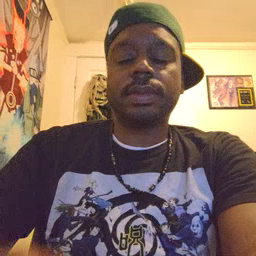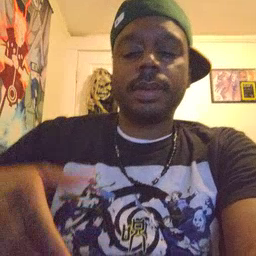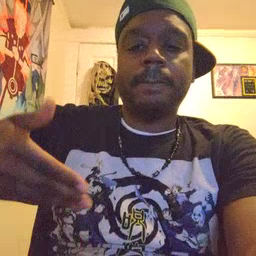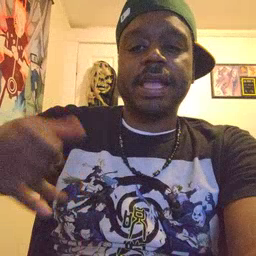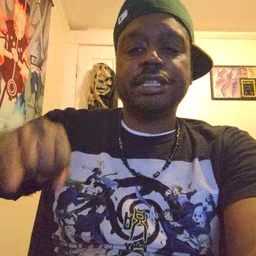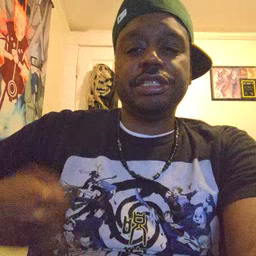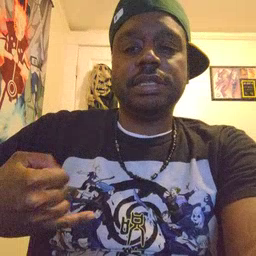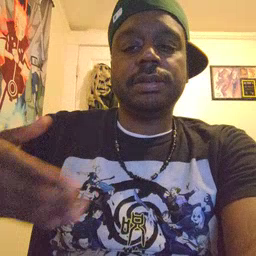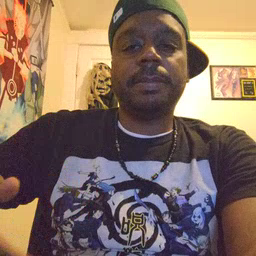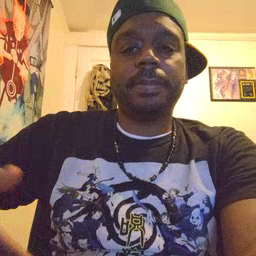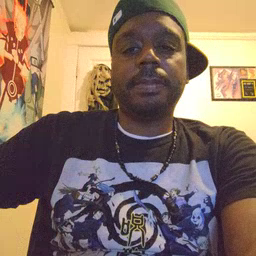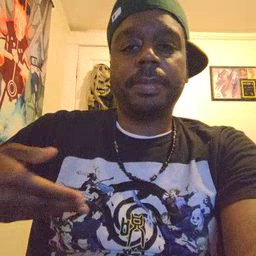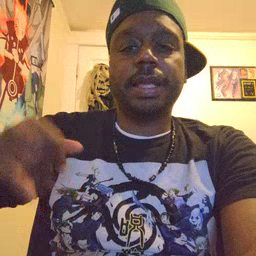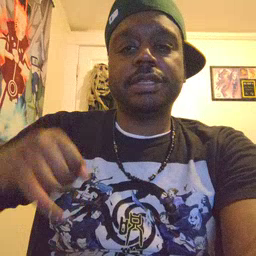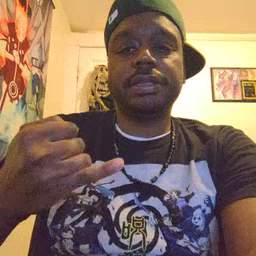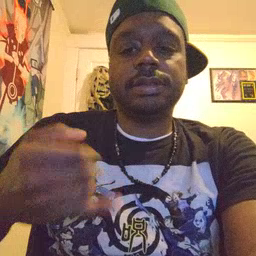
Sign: jeans